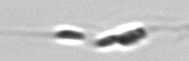
Label: Dinobryon